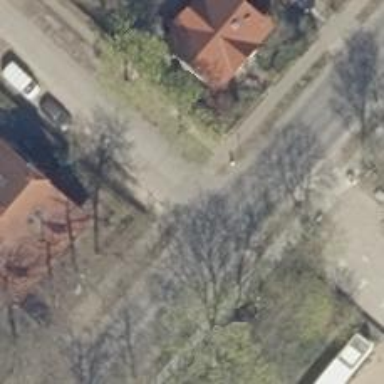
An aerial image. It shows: Unmarked crossing on the road.